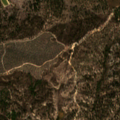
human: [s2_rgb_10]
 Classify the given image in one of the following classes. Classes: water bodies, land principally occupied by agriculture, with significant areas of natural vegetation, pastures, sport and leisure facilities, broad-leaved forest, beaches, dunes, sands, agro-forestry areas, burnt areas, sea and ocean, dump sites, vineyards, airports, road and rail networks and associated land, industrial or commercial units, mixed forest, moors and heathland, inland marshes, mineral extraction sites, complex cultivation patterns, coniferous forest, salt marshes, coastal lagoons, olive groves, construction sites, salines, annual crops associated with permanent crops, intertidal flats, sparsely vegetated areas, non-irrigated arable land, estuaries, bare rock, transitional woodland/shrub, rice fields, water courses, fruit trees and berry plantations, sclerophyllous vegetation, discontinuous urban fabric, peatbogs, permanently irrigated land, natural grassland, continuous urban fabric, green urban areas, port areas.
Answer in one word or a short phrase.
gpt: agro-forestry areas, broad-leaved forest, transitional woodland/shrub